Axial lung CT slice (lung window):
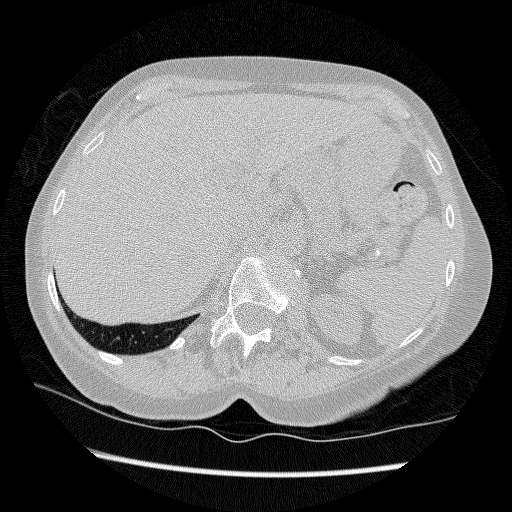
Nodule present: no